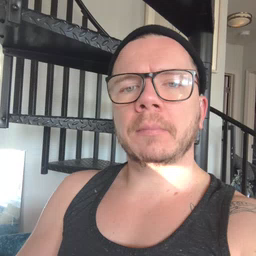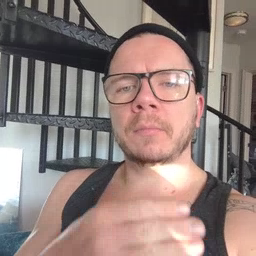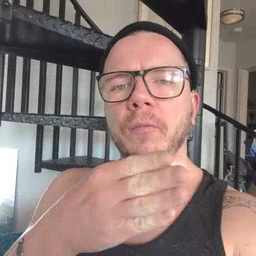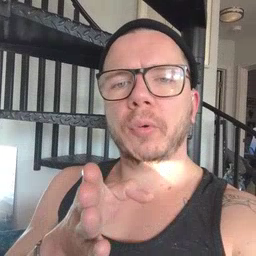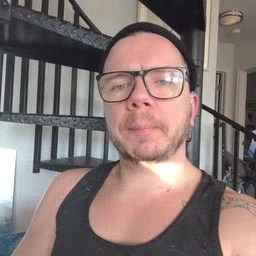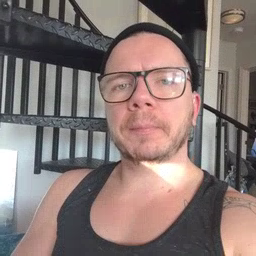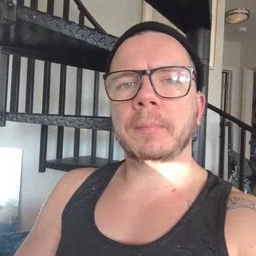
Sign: room